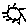
Label: sun